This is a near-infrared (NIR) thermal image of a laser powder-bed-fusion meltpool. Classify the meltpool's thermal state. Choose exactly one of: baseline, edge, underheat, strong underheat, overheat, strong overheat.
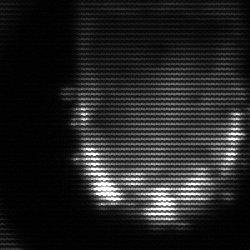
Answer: baseline